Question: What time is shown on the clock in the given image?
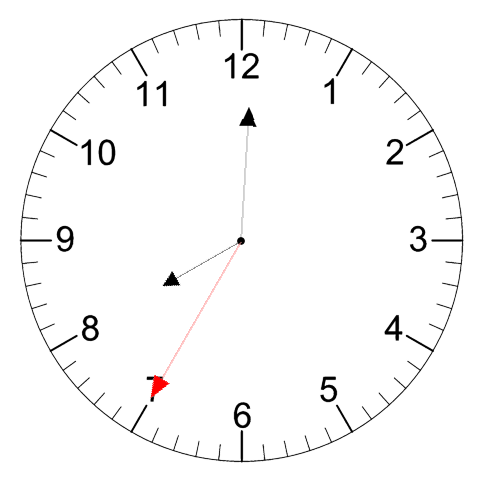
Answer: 08:00:35